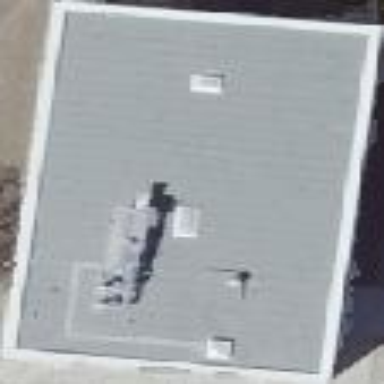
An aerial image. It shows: School building with flat roof.